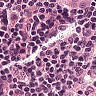
Metastatic tissue present: no